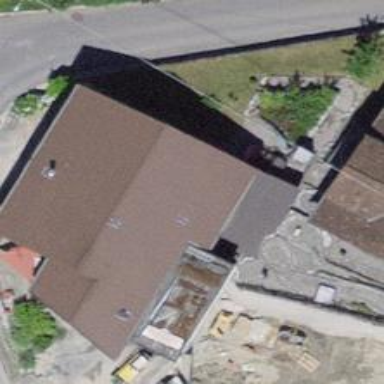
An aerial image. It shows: Residential building.